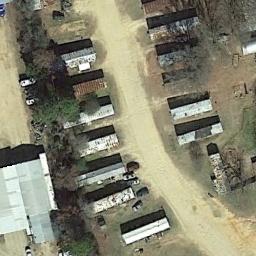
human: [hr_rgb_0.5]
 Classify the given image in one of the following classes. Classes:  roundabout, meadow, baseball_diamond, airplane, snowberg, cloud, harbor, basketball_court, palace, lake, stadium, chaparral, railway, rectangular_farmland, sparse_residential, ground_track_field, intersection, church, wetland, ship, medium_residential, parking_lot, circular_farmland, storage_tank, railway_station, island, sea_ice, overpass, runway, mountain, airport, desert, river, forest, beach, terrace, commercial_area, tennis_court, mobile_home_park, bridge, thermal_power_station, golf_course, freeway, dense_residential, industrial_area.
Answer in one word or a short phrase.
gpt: mobile_home_park